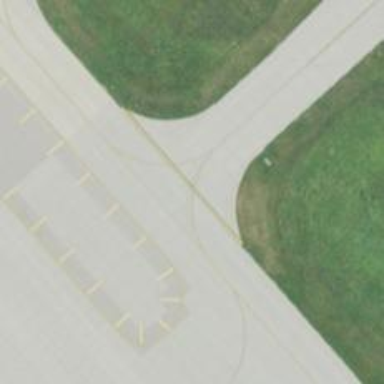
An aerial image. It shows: View of taxiway at the airport.